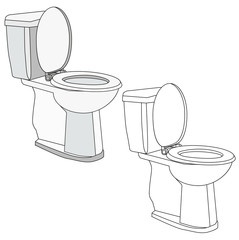
Label: toilet seat